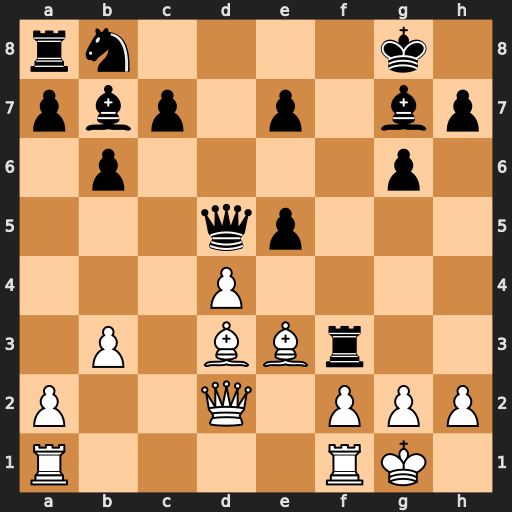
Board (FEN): rn4k1/pbp1p1bp/1p4p1/3qp3/3P4/1P1BBr2/P2Q1PPP/R4RK1
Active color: w
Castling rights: -
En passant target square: -
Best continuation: Bc4 Rf7 Bxd5